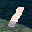
Label: 1